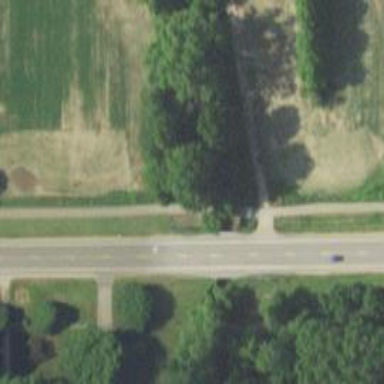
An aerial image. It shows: Asphalt cycleway on bridge.